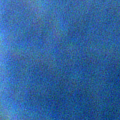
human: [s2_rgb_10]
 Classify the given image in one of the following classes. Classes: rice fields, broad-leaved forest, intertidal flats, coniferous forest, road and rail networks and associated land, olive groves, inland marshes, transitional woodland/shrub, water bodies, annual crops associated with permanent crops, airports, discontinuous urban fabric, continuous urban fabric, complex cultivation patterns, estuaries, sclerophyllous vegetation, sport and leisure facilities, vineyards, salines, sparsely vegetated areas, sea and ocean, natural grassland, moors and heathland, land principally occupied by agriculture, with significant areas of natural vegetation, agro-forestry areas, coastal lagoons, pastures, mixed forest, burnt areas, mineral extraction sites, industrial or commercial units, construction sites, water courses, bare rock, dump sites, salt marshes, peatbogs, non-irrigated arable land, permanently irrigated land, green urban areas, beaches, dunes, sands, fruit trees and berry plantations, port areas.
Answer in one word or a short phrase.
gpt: sea and ocean